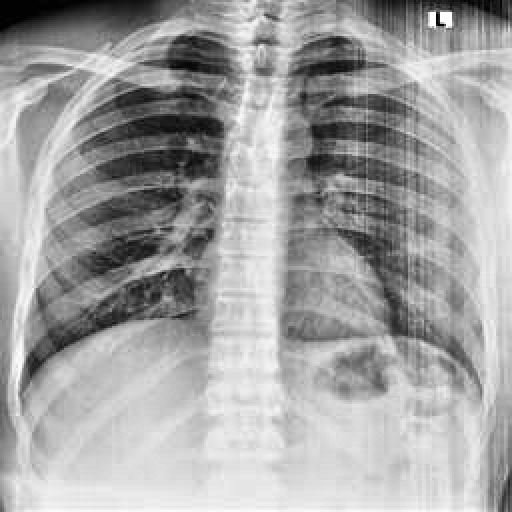
Finding: NORMAL